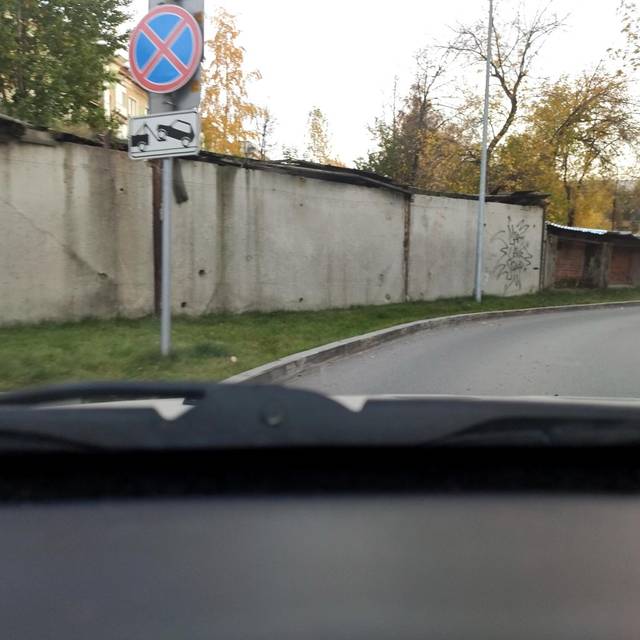
Region: Russia
Coordinates: 58.002, 56.246